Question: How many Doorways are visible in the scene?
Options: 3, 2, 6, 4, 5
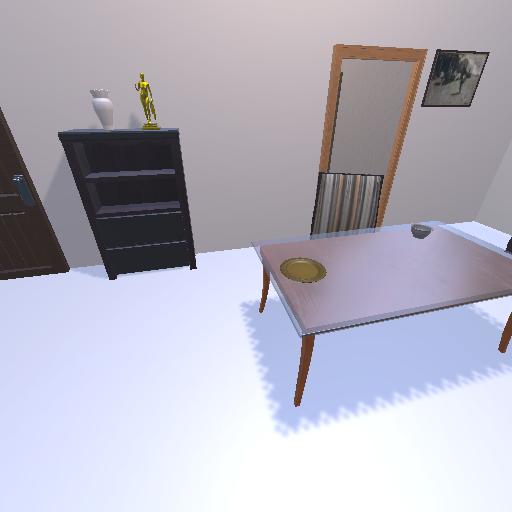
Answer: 3